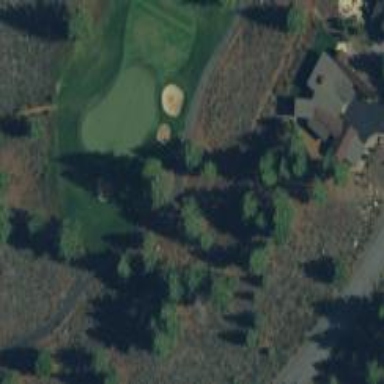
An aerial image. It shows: Golf cartpath that is also road path.